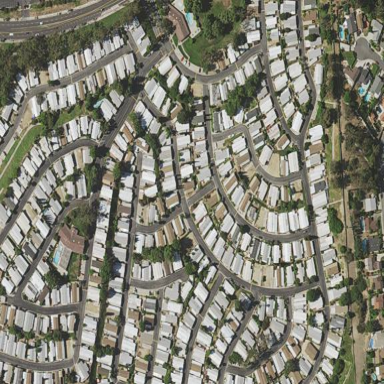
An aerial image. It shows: Residential area known as trailer park.